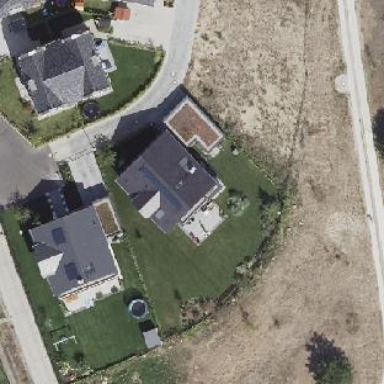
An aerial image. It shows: Gabled roof house.